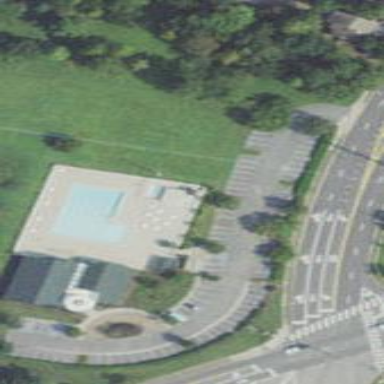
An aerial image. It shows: Asphalt parking lot.